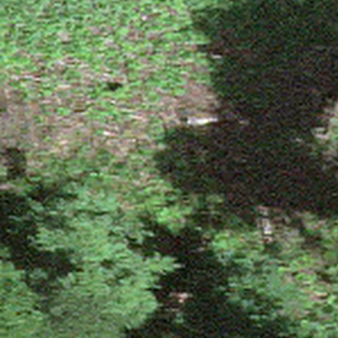
Label: other